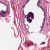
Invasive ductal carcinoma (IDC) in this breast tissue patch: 0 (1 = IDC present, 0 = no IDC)